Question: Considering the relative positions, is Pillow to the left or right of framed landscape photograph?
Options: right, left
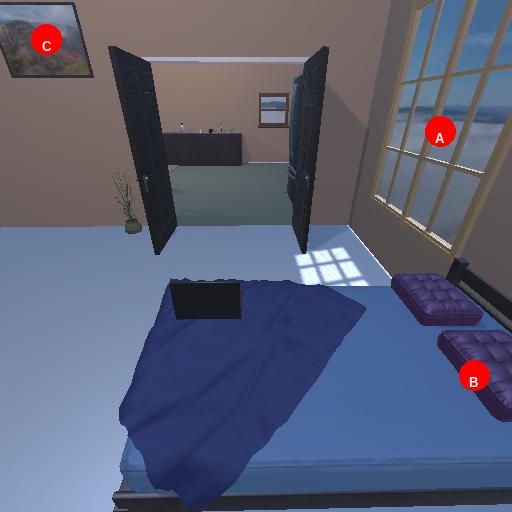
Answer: right